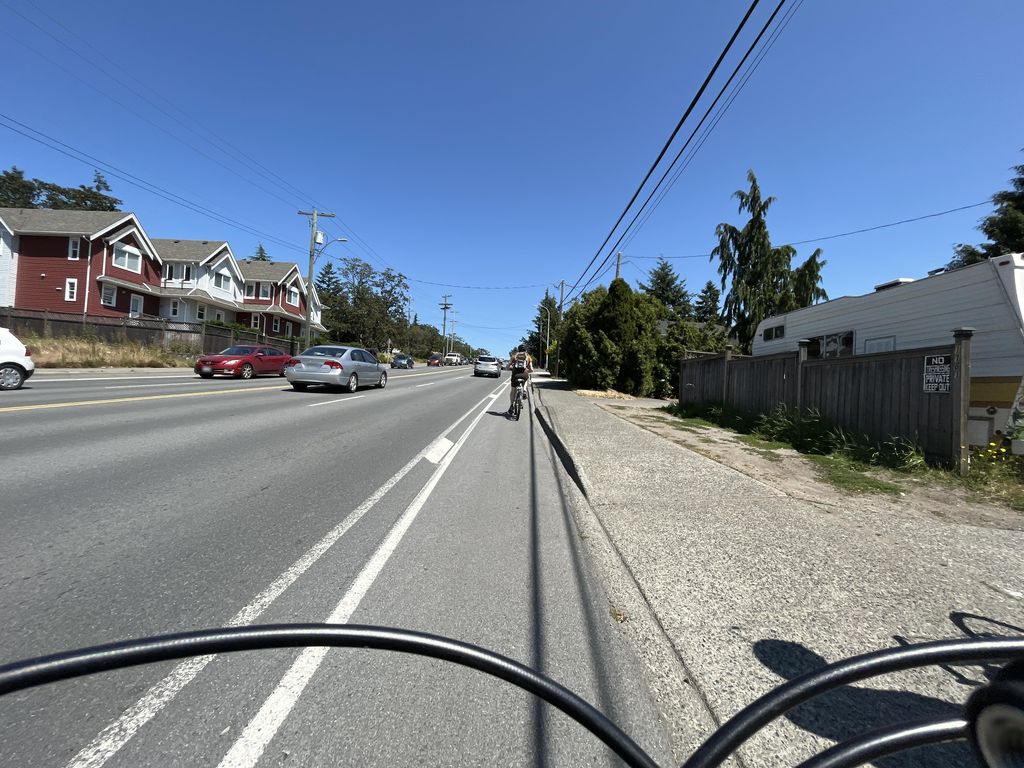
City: victoria